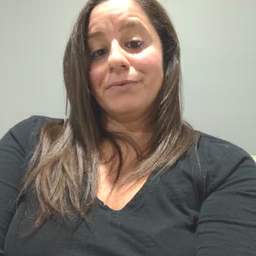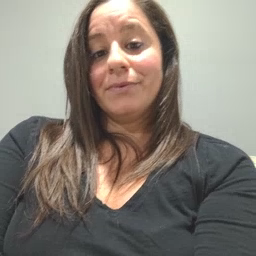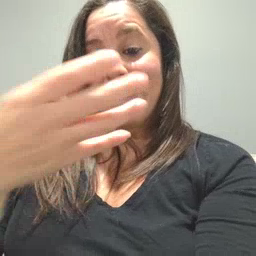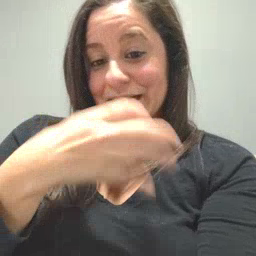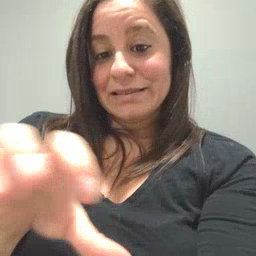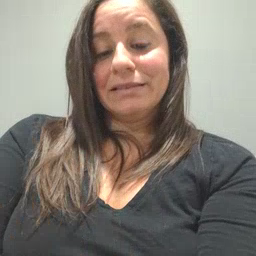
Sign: hot